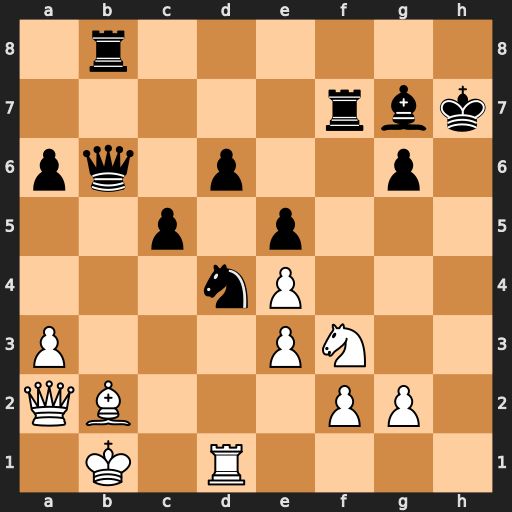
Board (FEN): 1r6/5rbk/pq1p2p1/2p1p3/3nP3/P3PN2/QB3PP1/1K1R4
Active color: w
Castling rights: -
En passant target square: -
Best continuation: Ng5+ Kh6 Nxf7+